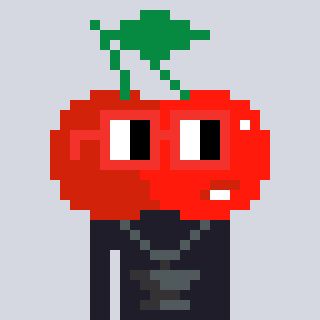
a pixel art character with square red glasses, a cherry-shaped head and a grayscale-colored body on a cool background